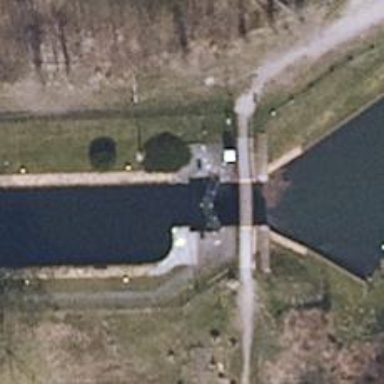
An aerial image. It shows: Canal with lock obstacle.